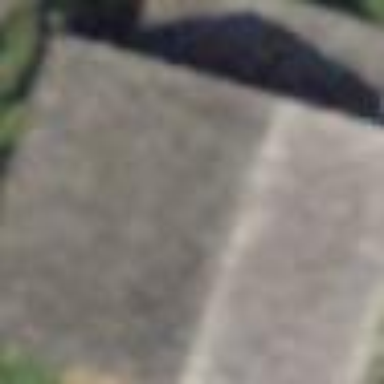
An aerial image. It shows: Rural barn.